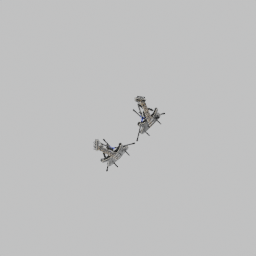
Label: electronics